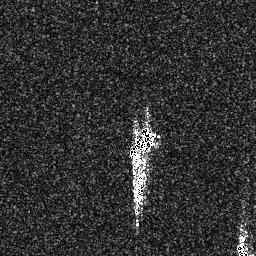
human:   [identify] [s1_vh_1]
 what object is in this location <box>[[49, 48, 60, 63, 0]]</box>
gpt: <ref>1 medium ship at the center</ref>